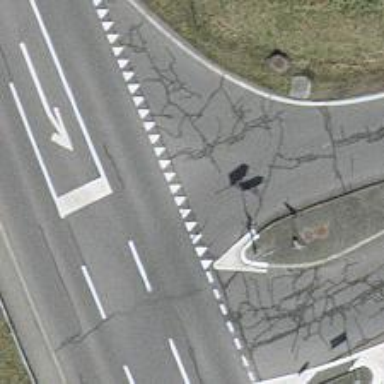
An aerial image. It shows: Road with "give way" sign.